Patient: sex F, age 68
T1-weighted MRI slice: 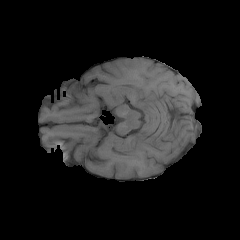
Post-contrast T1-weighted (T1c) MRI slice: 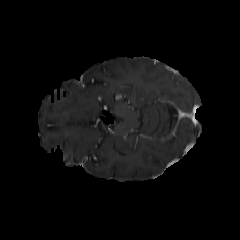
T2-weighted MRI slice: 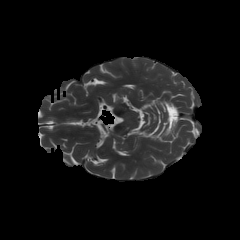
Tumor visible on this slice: no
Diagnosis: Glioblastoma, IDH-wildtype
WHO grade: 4